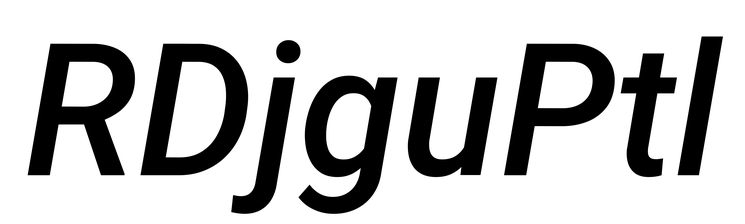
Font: Roboto-Italic_Medium_Italic